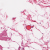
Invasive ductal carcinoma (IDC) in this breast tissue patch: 0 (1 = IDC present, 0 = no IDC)